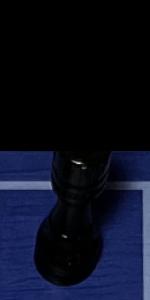
Label: Rook_Black